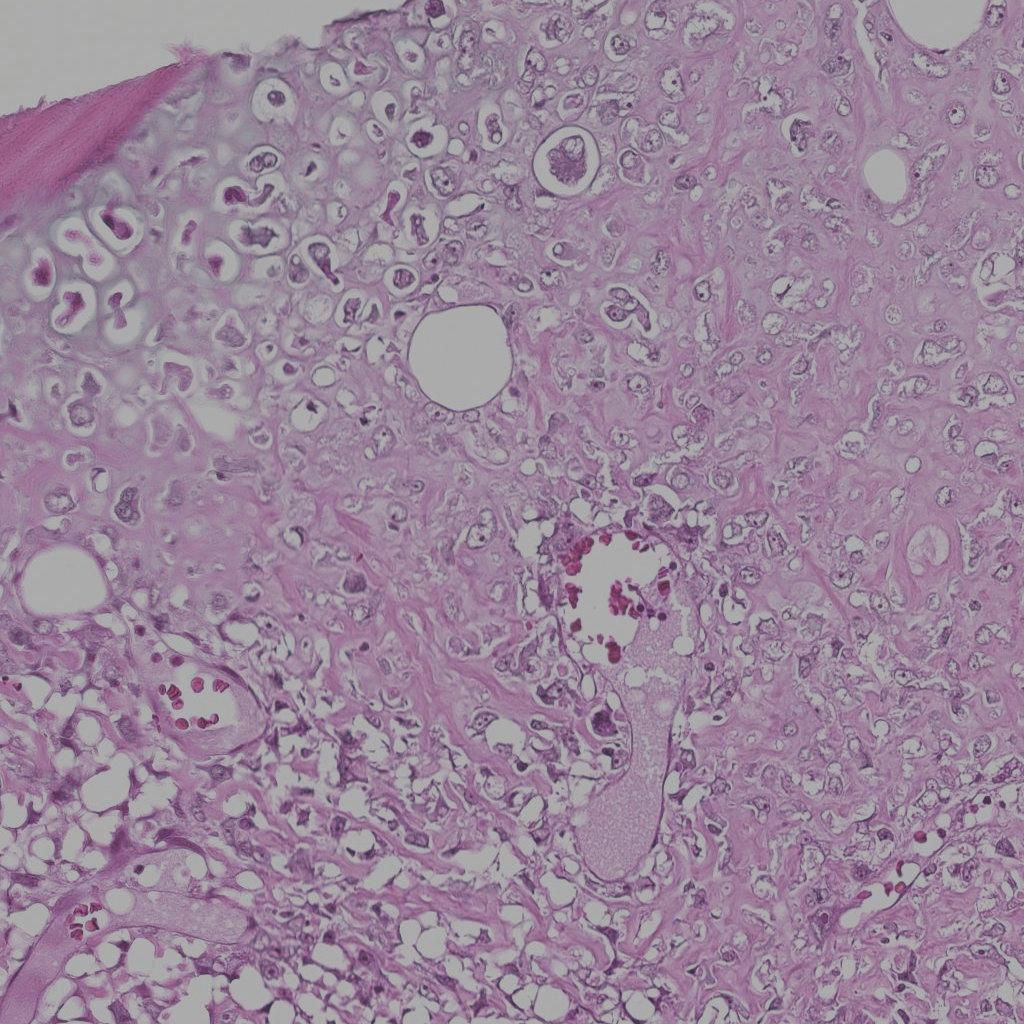
Label: Viable